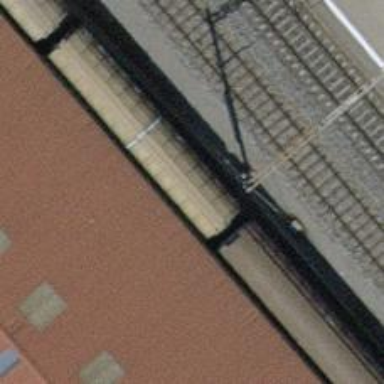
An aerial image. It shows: Railway yard with electrified tracks and single track.